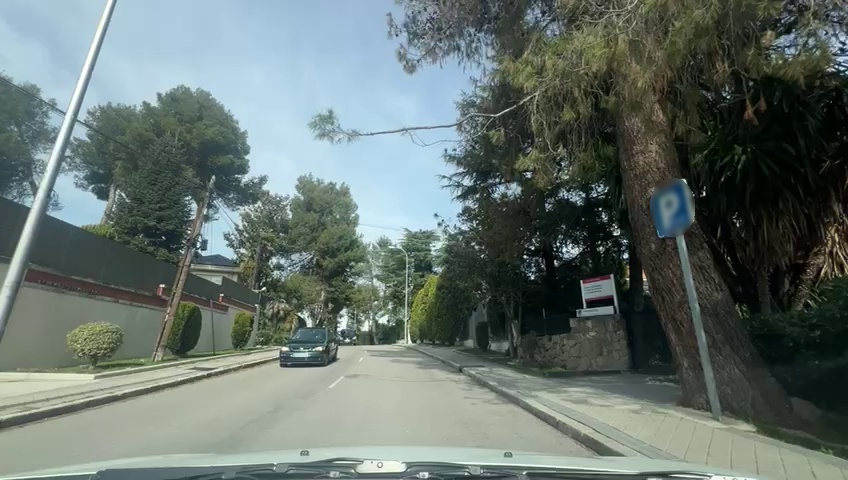
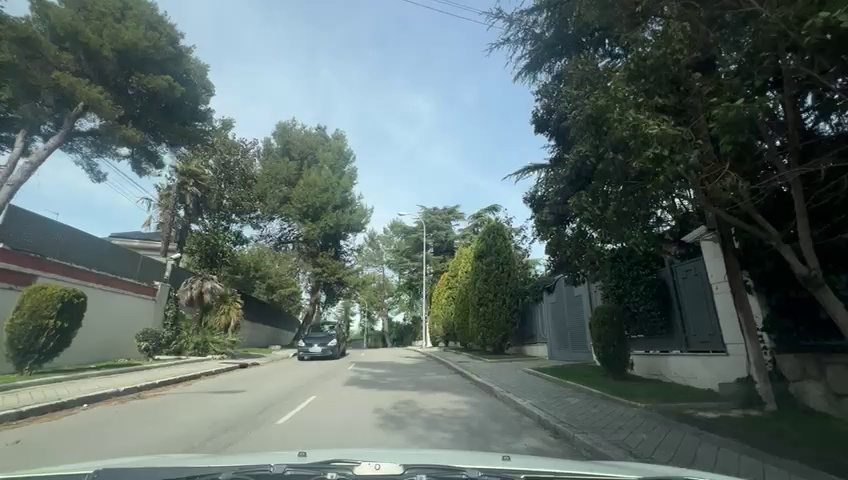
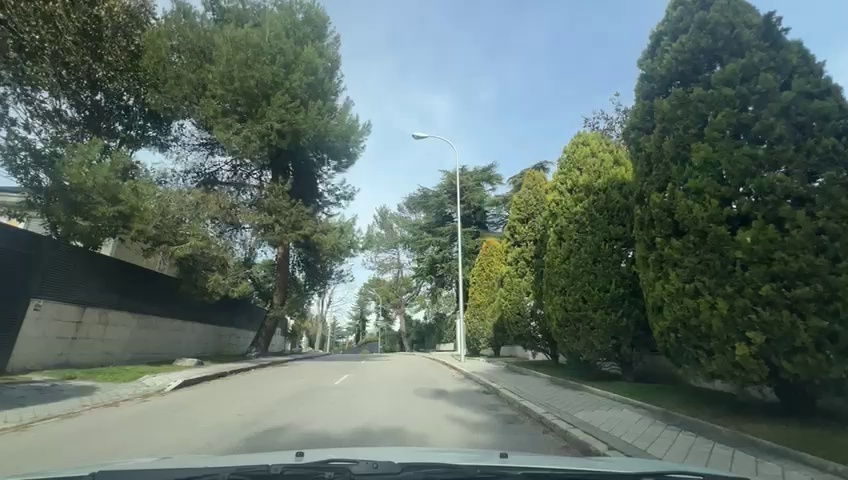
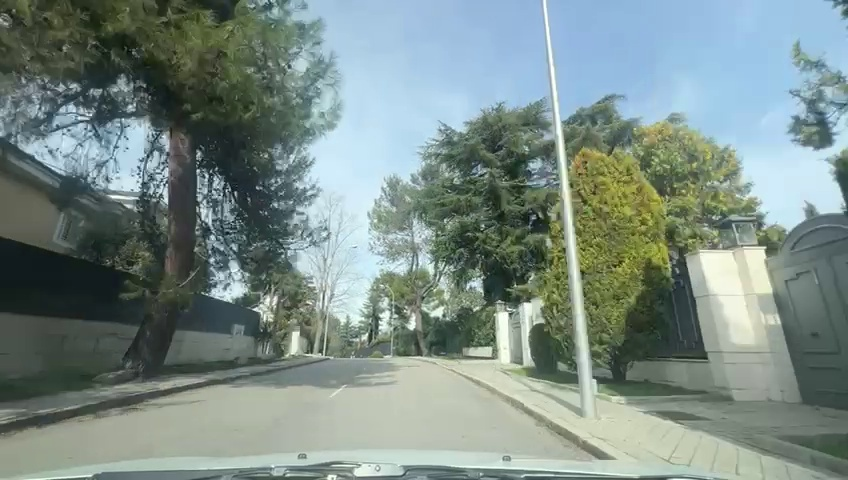
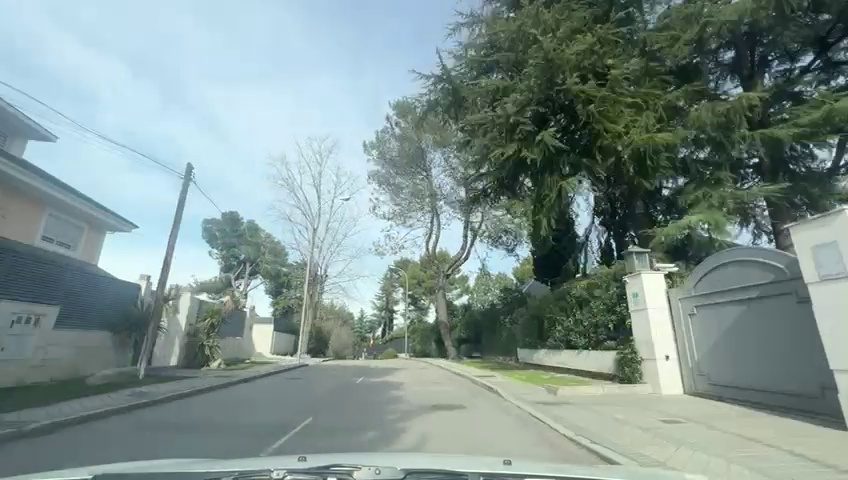
Situation: empty
Question: Does the environment indicate an urban road where curbside parking is permitted?
Answer: No
Reasoning: Ego vehicles is on an urban road that does not allow parking

Situation: empty
Question: Is the ego vehicle traveling in a middle lane with traffic lanes on both sides?
Answer: No
Reasoning: there is a traffic lane on the left side

Situation: empty
Question: Are vehicles present on the left side of the ego lane?
Answer: Yes
Reasoning: There is one vehicle on the left but it is not parked

Situation: empty
Question: Is the ego vehicle traveling on a narrow street with sidewalks or bike lanes directly adjacent to the roadway?
Answer: Yes
Reasoning: Ego vehicle is in a two way urban road with sidewalks and buildings close to the road